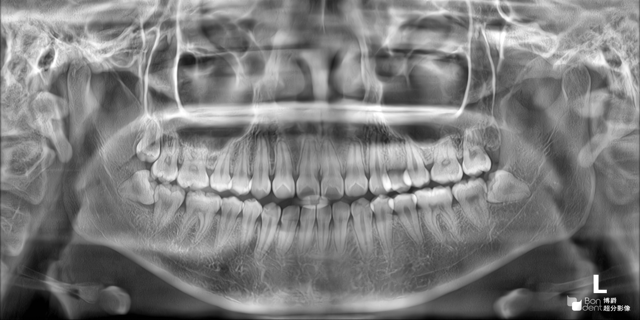
adult